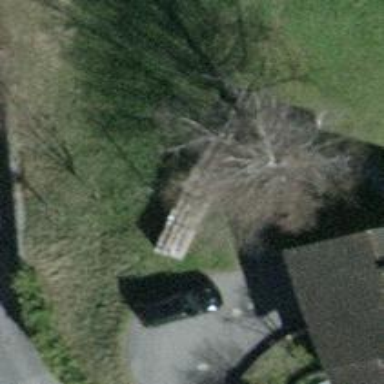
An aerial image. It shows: Broadleaved tree with lush leaves.